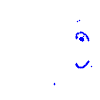
Particle: electron